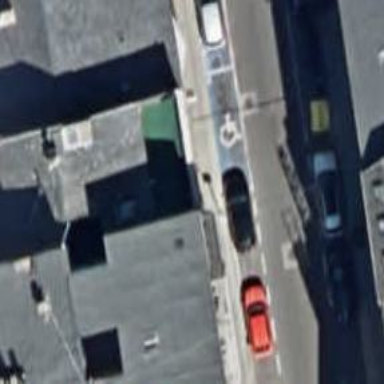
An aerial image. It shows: Disabled parking space.